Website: walmart
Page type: cart
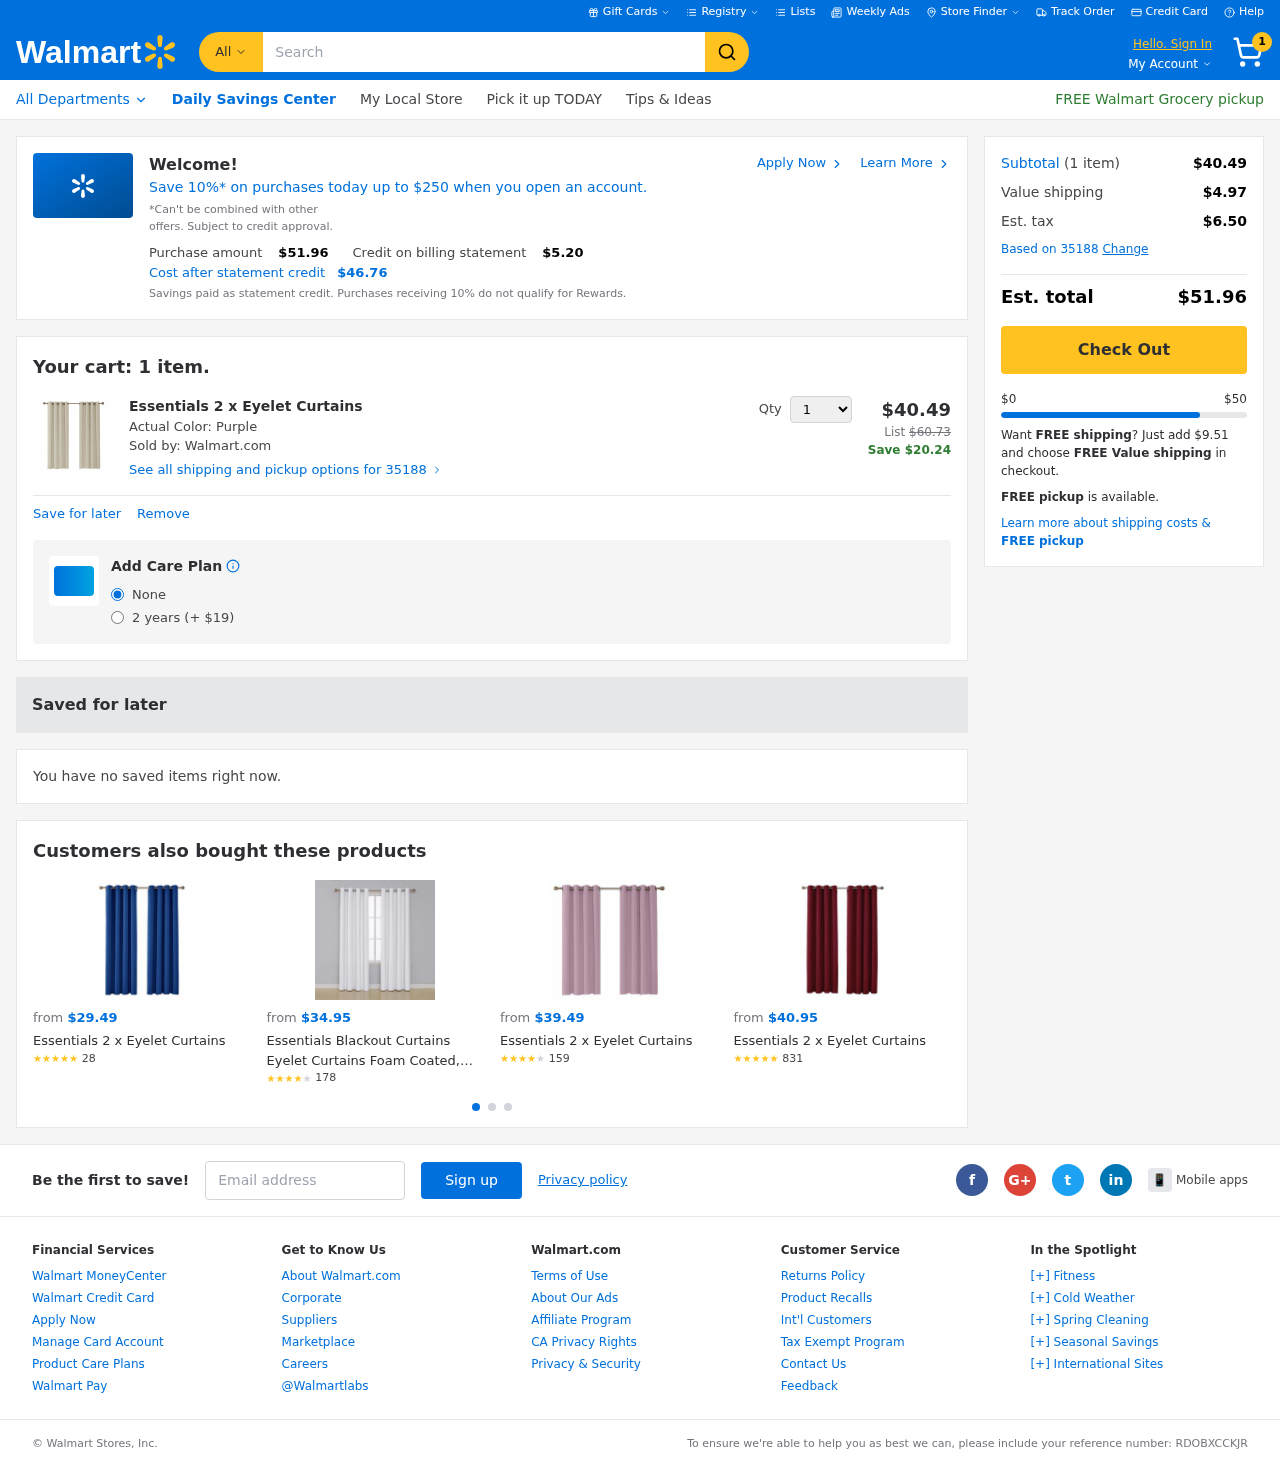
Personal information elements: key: PII_EMAIL
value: tonya.wall@yahoo.com
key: PII_POSTCODE
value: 35188
Product elements: key: PRODUCT1_NAME
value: Essentials 2 x Eyelet Curtains
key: PRODUCT1_PRICE
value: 40.49
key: PRODUCT1_QUANTITY
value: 1
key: PRODUCT2_NAME
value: Essentials 2 x Eyelet Curtains
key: PRODUCT2_NUM_RATINGS
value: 28
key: PRODUCT2_PRICE
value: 29.49
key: PRODUCT2_RATING
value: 4.6
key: PRODUCT3_NAME
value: Essentials Blackout Curtains Eyelet Curtains Foam Coated, White, 240x140
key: PRODUCT3_NUM_RATINGS
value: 178
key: PRODUCT3_PRICE
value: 34.95
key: PRODUCT3_RATING
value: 3.7
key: PRODUCT4_NAME
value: Essentials 2 x Eyelet Curtains
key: PRODUCT4_NUM_RATINGS
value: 159
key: PRODUCT4_PRICE
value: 39.49
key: PRODUCT4_RATING
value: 4
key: PRODUCT5_NAME
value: Essentials 2 x Eyelet Curtains
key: PRODUCT5_NUM_RATINGS
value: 831
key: PRODUCT5_PRICE
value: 40.95
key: PRODUCT5_RATING
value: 4.9
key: PRODUCT1_ORIGINAL_PRICE
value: $60.73
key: PRODUCT1_SAVINGS
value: Save $20.24
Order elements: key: ORDER_NUM_ITEMS
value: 1
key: ORDER_TOTAL
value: $51.96
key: PROMO_TOTAL_AFTER_CREDIT
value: $46.76
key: ORDER_SUBTOTAL
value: $40.49
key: ORDER_SHIPPING_COST
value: $4.97
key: ORDER_TAX
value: $6.50
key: FREE_SHIPPING_REMAINING
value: $9.51
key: ORDER_REFERENCE_NUMBER
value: RDOBXCCKJR
Search elements: key: HEADER_SEARCH
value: Search
Other elements: key: PROMO_CREDIT
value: $5.20